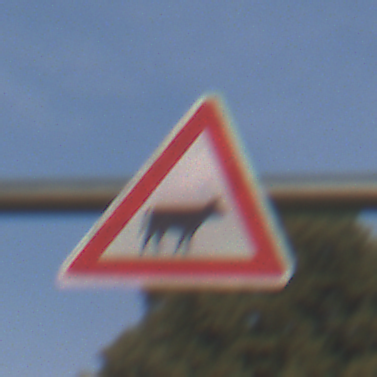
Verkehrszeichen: ViehtriebLinks
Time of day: SunriseSunset
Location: Outdoor (Nature)
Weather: PartlyCloudy
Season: NotSpecified
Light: Natural